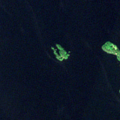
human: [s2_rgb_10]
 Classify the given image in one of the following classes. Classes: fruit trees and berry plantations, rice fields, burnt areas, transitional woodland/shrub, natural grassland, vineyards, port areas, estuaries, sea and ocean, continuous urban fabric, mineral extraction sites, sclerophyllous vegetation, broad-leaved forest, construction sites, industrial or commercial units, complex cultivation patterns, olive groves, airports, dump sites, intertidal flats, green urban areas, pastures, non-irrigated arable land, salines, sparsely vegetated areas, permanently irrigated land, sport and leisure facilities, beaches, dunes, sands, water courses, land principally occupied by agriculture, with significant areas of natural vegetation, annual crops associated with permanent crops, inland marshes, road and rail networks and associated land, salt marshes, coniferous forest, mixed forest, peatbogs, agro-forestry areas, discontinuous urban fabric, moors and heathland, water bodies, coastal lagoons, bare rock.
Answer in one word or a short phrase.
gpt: water bodies